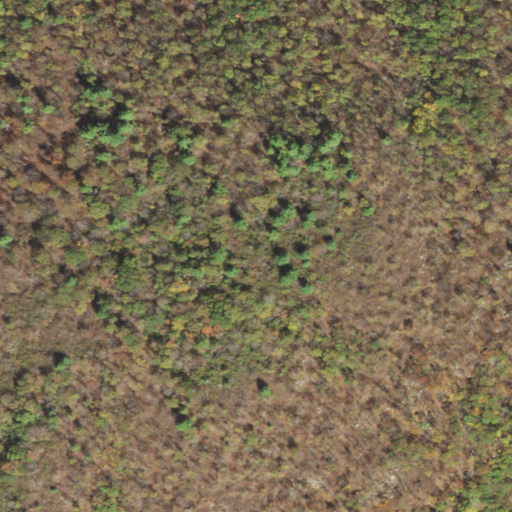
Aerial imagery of mountain in Pennsylvania named Low Knob containing deciduous forest, shrub, and grassland